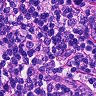
Metastatic tissue present: no